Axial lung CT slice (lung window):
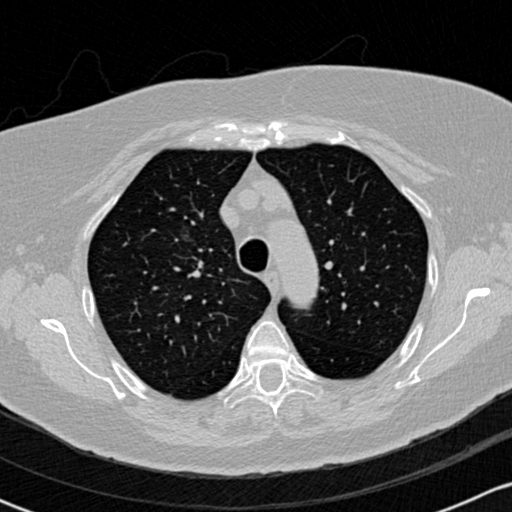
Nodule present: yes
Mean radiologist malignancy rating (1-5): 4